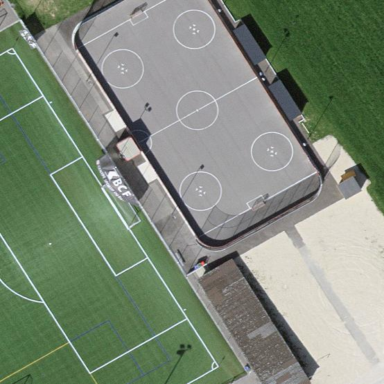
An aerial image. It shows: Field hockey pitch with asphalt surface.